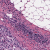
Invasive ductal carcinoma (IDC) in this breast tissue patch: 1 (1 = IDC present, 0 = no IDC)